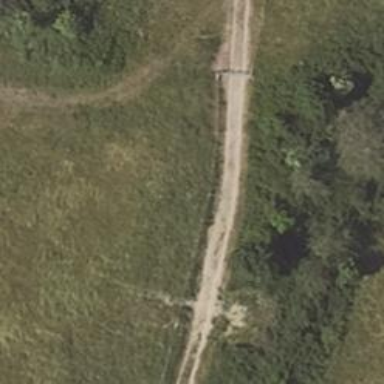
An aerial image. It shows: Dirt track with grade 3 tracktype.